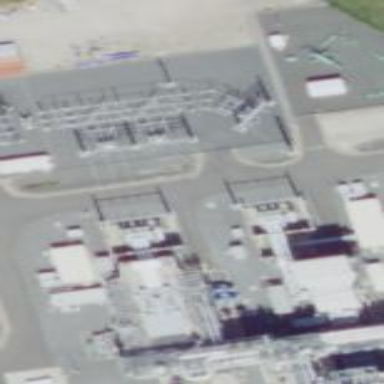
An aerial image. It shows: Power substation.